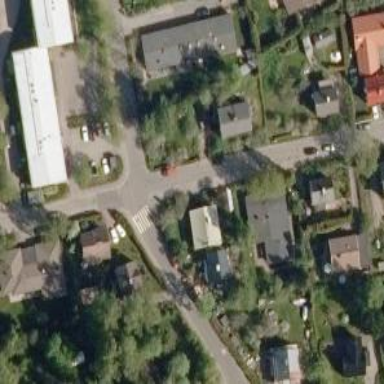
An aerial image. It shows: Uncontrolled road crossing.